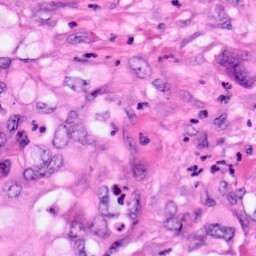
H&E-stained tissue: Pancreatic